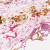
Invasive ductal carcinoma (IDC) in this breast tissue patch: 0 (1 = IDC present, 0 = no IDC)